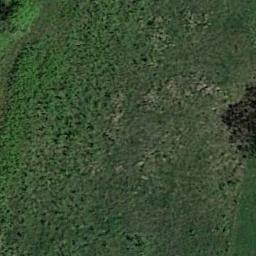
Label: meadow